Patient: sex M, age 71
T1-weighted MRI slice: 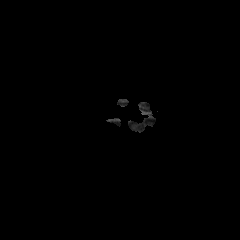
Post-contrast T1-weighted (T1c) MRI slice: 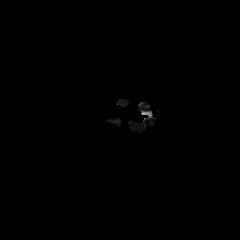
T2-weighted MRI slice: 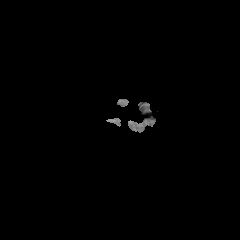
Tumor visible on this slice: no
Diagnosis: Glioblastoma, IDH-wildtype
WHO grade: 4